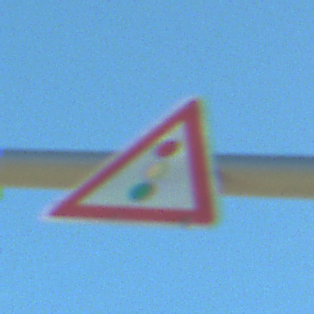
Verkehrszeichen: Lichtzeichenanlage
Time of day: Midday
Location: Outdoor (Special)
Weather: PartlyCloudy
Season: NotSpecified
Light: Natural